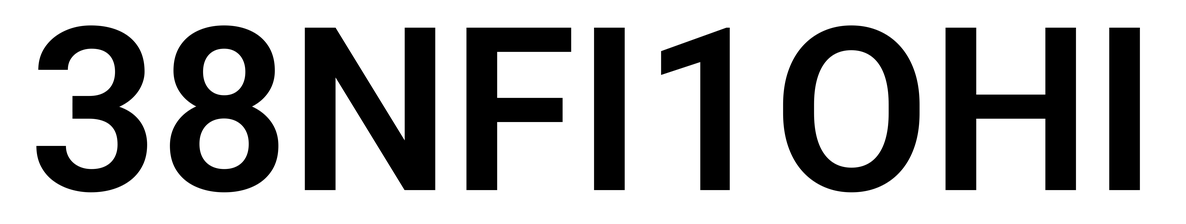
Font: Roboto_SemiBold